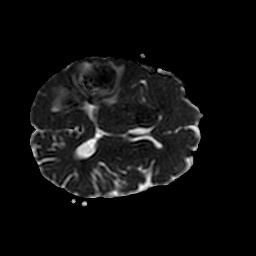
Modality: ADC
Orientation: axial
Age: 65
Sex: female
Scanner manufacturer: philips
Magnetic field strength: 3 T
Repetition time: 4.654 s
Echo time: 0.07459 s